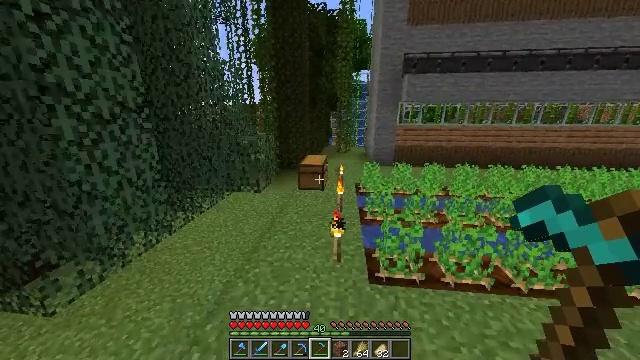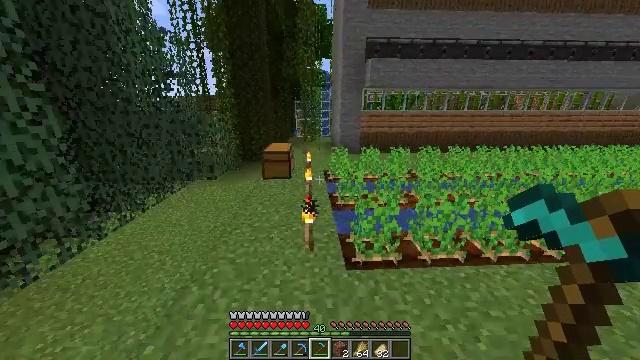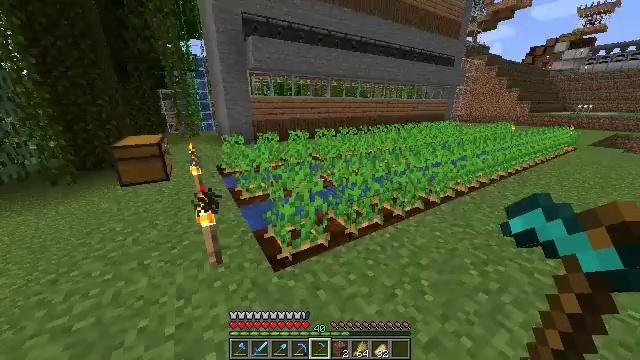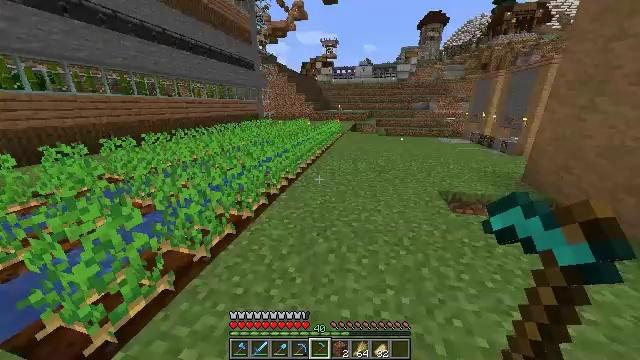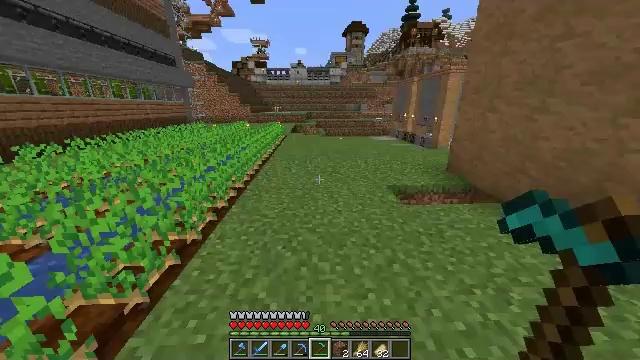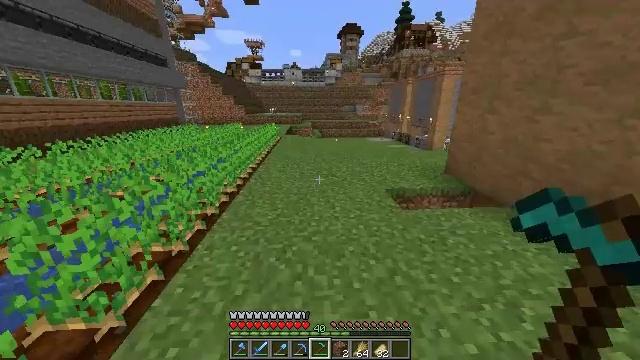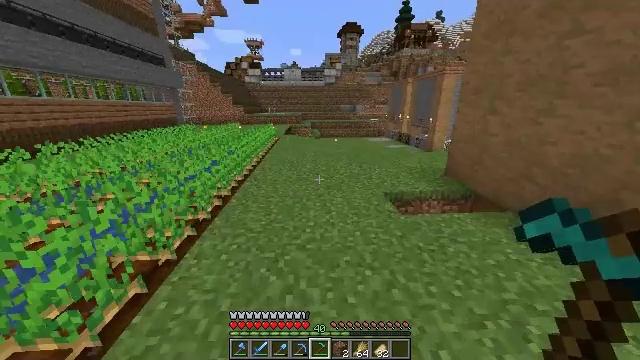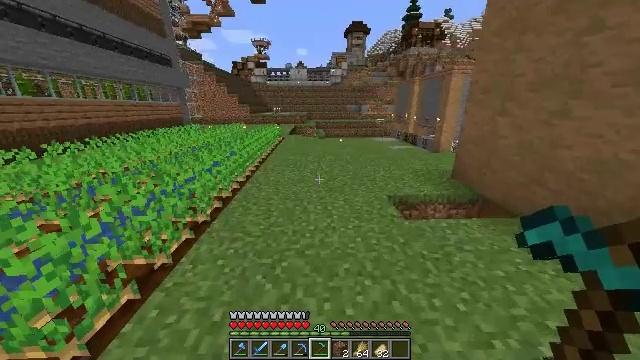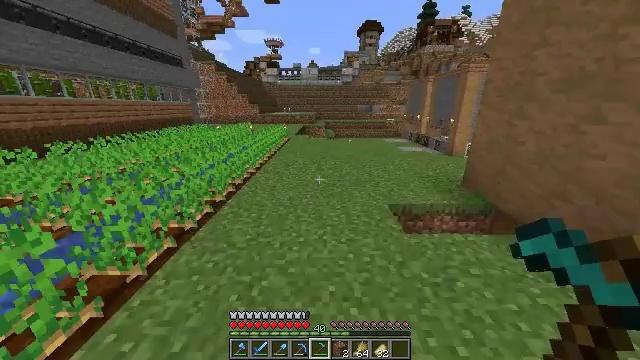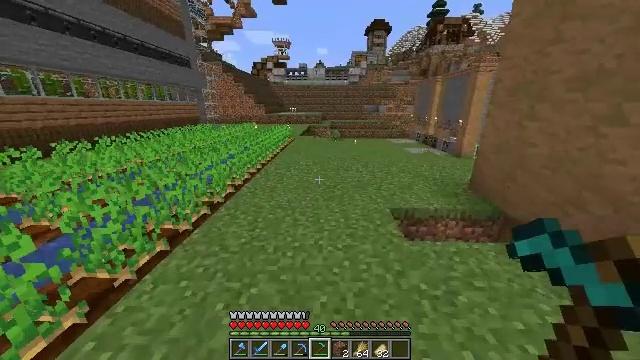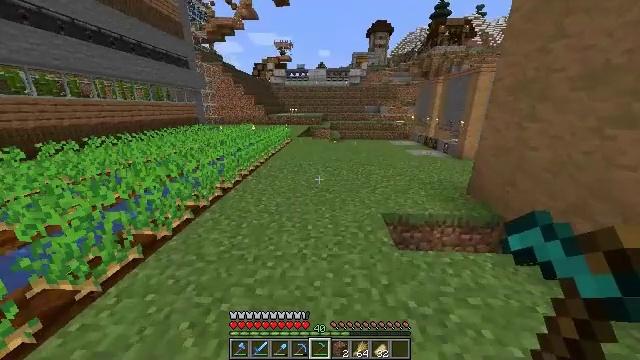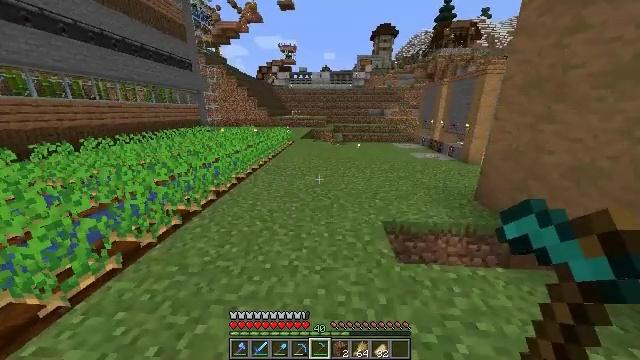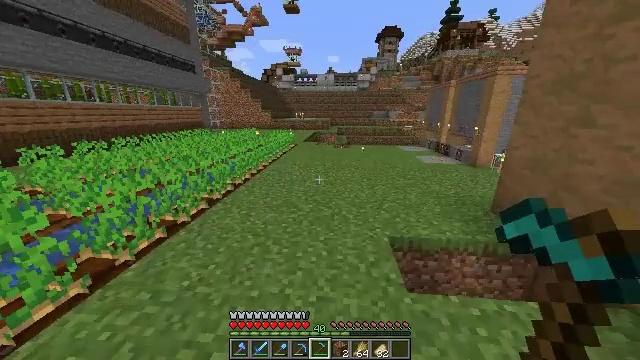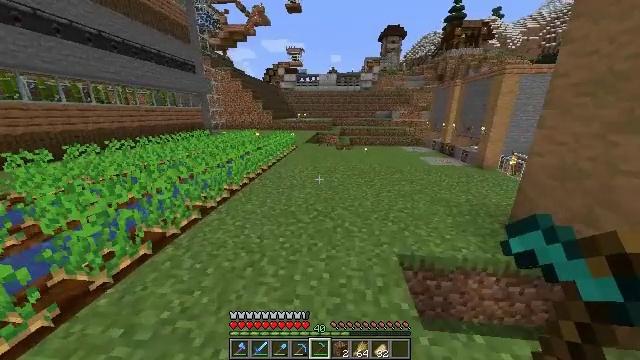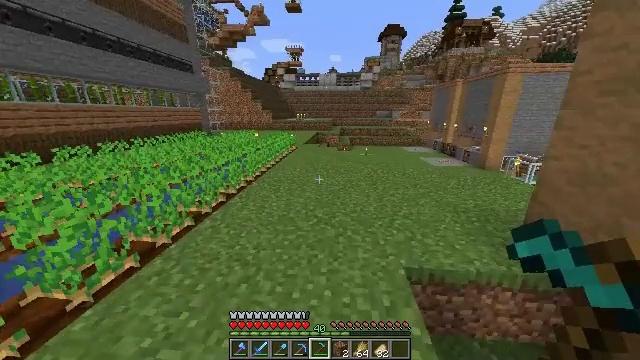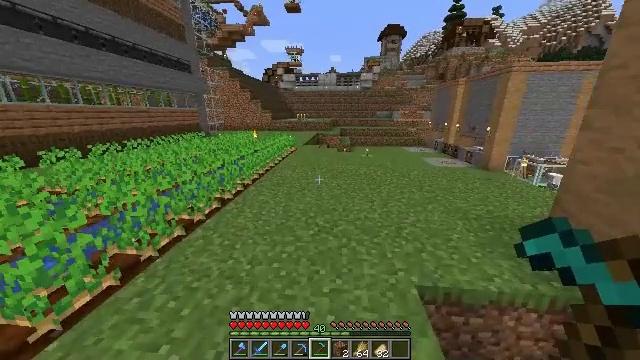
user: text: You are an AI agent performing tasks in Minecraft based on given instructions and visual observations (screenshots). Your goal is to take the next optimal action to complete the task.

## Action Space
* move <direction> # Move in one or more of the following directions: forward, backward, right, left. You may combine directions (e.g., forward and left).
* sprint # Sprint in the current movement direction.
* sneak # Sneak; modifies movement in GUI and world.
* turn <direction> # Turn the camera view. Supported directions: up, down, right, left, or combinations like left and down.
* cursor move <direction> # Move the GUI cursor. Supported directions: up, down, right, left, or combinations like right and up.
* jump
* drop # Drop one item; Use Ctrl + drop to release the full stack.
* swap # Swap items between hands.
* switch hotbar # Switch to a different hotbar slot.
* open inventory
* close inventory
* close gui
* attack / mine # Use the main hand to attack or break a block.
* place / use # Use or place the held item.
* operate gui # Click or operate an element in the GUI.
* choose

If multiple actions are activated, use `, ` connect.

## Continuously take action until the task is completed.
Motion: motion action
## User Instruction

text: Retrieve carrots by attacking the plant.
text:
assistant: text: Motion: move forward, turn right and down
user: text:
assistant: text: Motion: move forward, turn right
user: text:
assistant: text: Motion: move forward, turn right
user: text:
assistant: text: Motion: move forward and move right, turn right
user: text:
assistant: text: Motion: move forward and move right, turn right
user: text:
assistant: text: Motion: move forward and move right
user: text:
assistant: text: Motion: move forward and move right, turn left
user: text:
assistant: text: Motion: move forward and move right, turn left
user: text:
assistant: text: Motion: move forward and move right, sprint, turn left
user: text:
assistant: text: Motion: move forward, sprint
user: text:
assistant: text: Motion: move forward, sprint, turn left
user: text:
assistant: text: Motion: move forward, sprint, turn left
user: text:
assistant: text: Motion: move forward
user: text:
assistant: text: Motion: move forward, sprint
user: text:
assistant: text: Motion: move forward, sprint
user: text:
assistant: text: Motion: move forward, sprint
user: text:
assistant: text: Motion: move forward
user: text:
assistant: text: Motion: move forward
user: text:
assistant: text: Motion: move forward, sprint
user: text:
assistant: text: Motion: move forward, sprint
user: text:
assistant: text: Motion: move forward, sprint
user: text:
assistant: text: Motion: move forward
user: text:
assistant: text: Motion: move forward, sprint
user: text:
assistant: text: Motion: move forward, sprint
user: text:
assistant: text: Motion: move forward, sprint
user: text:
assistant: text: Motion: move forward, sprint
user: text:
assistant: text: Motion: move forward, sprint
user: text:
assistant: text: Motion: move forward
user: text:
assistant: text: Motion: move forward, turn left
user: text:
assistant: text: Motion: move forward, sprint